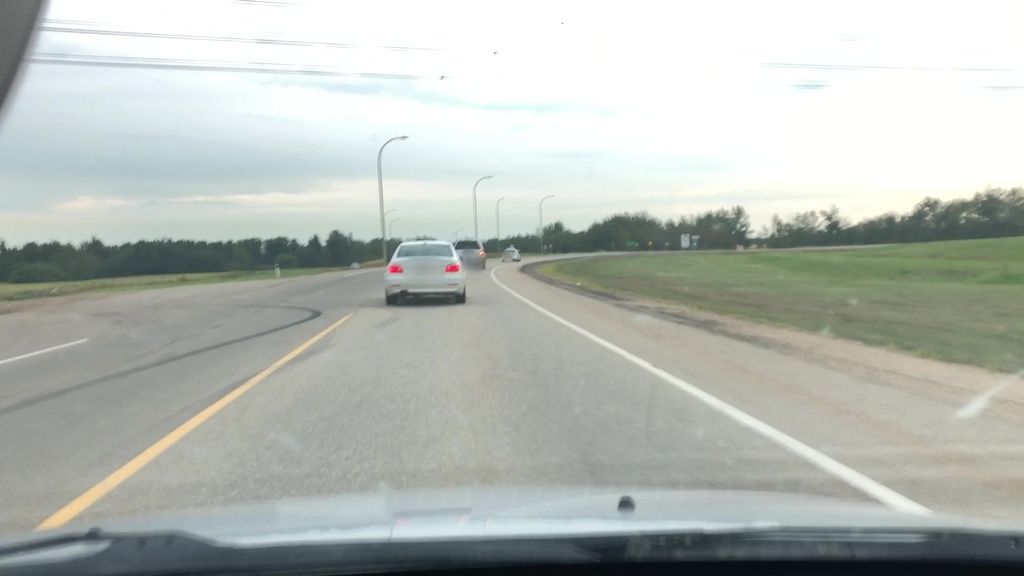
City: edmonton